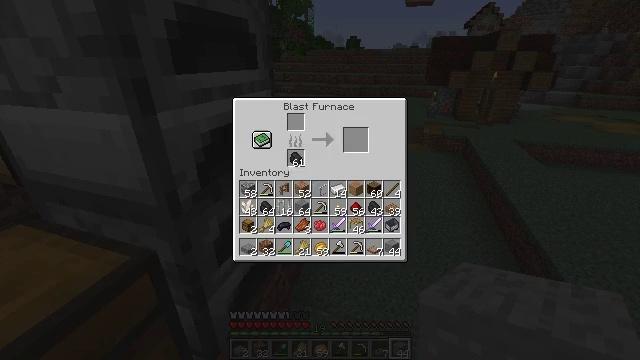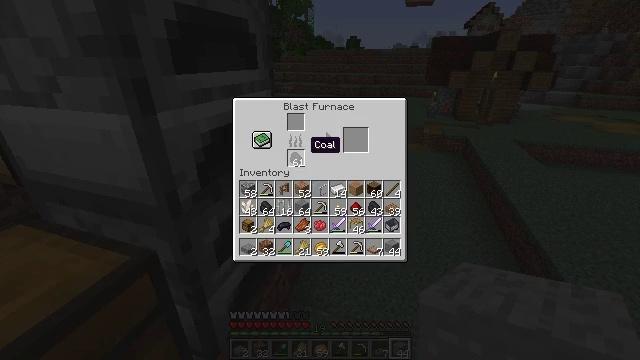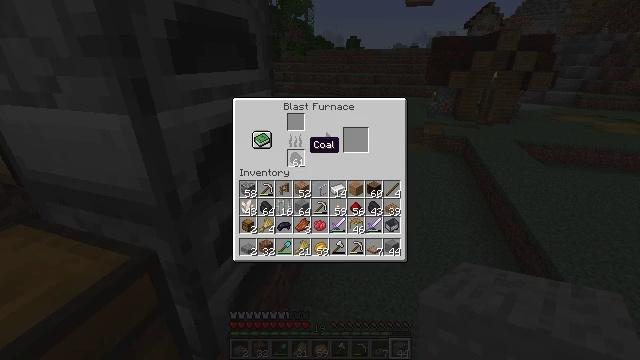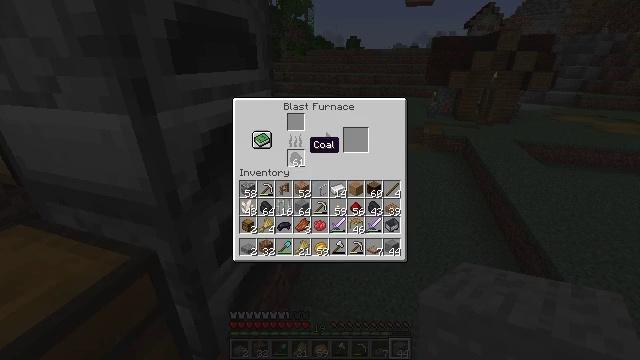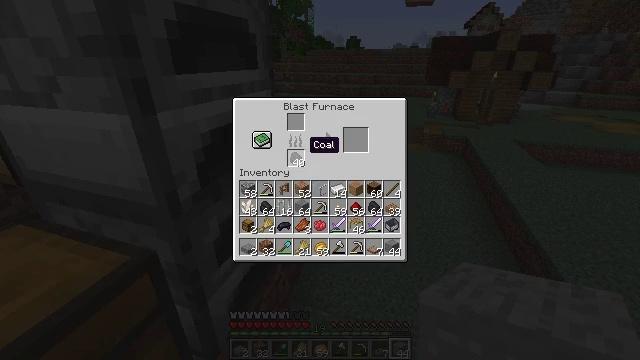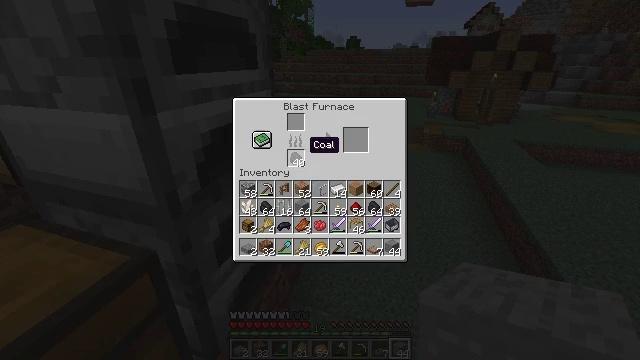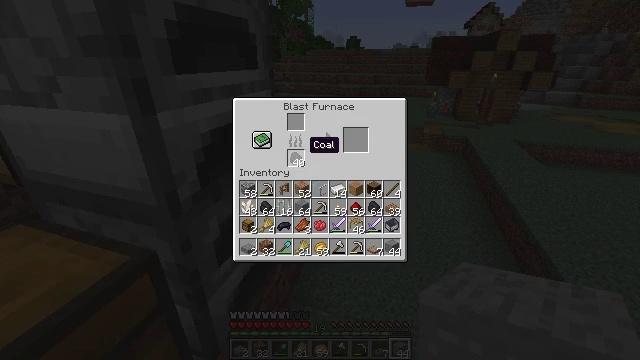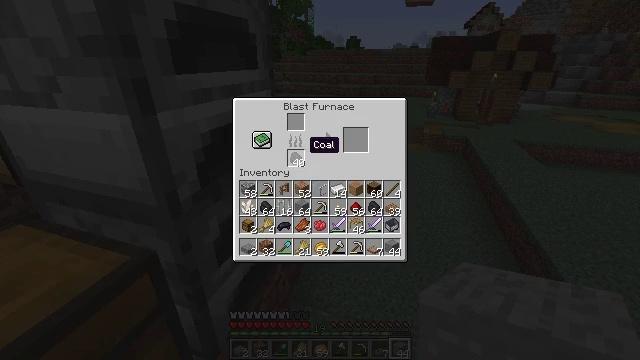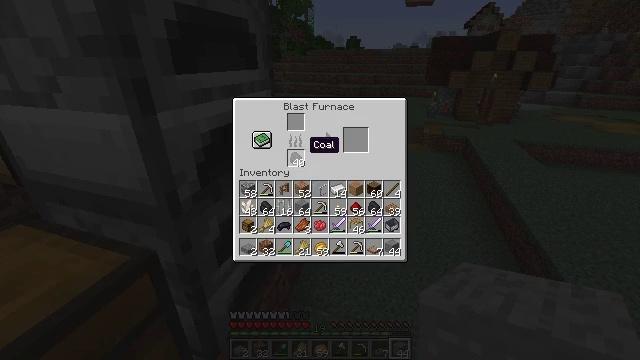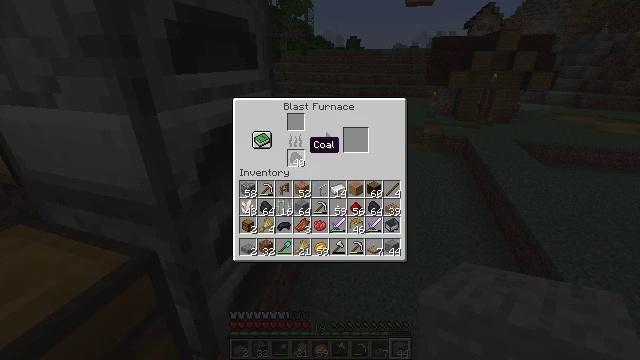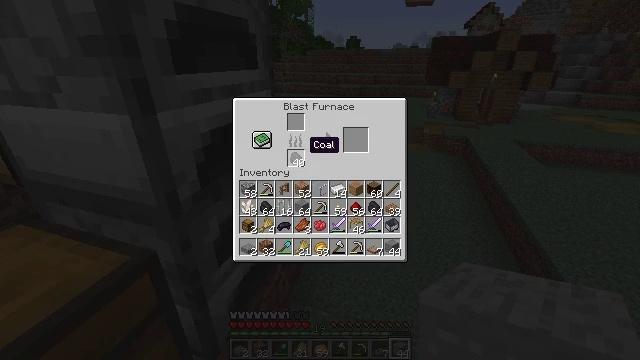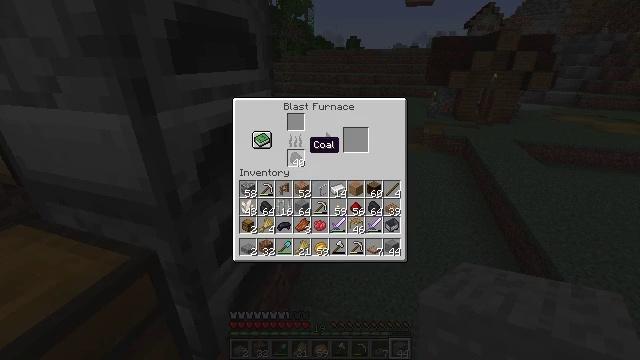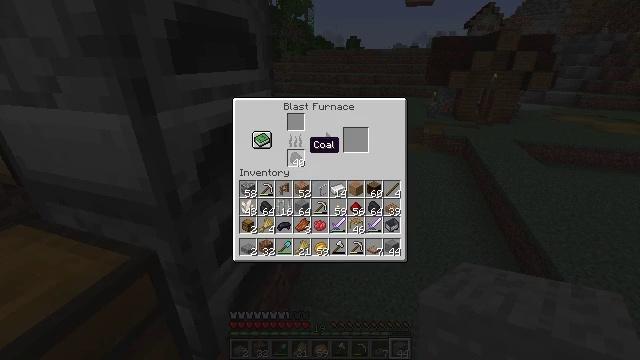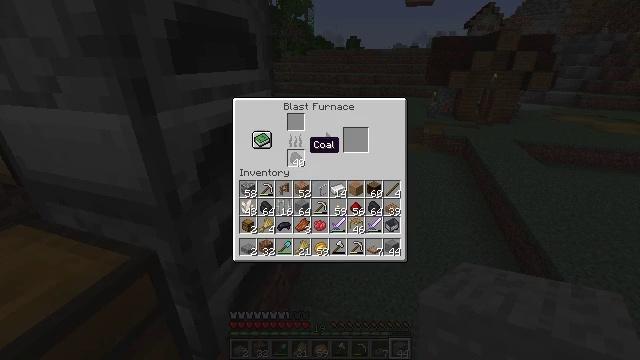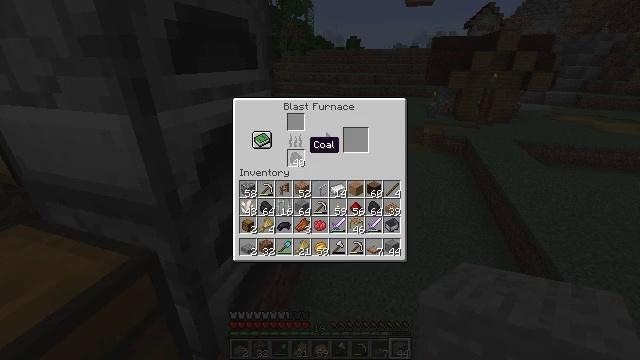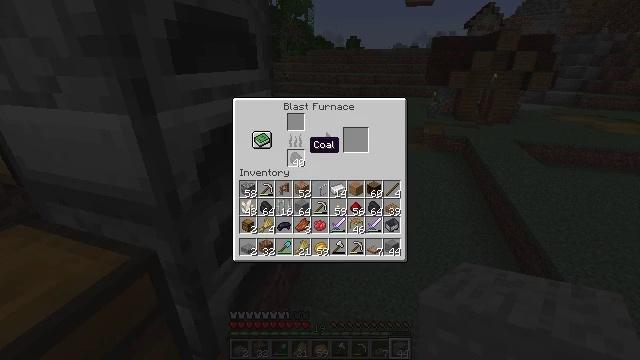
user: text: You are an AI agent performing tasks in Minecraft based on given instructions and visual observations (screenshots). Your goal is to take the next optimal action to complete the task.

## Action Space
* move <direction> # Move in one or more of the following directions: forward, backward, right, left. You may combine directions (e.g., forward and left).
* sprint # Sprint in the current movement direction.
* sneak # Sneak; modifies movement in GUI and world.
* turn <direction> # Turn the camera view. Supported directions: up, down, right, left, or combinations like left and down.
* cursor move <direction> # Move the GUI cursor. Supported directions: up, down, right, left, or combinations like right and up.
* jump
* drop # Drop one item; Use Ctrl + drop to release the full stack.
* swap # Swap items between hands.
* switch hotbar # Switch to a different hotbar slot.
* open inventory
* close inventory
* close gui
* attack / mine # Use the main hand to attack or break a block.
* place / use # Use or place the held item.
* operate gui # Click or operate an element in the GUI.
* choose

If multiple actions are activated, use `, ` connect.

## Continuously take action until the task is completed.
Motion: motion action
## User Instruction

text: Use jungle wood planks and sticks to make a jungle sign.
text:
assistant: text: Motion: sneak, cursor move left, open gui
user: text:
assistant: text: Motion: sneak
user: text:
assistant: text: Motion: sneak
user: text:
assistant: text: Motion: sneak, operate gui
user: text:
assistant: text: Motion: sneak, operate gui
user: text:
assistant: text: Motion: sneak, operate gui
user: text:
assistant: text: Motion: sneak
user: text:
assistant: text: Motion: sneak
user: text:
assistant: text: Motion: sneak
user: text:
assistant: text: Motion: sneak
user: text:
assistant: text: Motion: sneak
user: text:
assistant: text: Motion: sneak
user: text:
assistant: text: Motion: sneak
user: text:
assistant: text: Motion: sneak
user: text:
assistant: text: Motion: no_op
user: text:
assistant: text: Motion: no_op
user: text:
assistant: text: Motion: no_op
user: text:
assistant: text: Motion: no_op
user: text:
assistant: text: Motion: no_op
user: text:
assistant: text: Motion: no_op
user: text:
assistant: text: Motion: no_op
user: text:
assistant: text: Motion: no_op
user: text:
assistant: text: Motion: close gui
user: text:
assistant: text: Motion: no_op
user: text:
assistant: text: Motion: no_op
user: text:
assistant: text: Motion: turn right
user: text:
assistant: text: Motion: turn right
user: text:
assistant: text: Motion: no_op
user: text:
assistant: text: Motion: turn left
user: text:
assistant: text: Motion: turn left